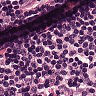
Metastatic tissue present: no